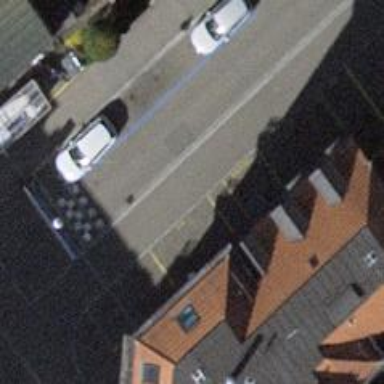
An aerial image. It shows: Parking lane.